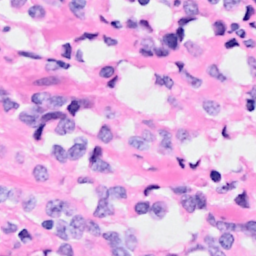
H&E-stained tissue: Breast